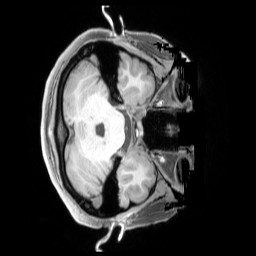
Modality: T1w
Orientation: axial